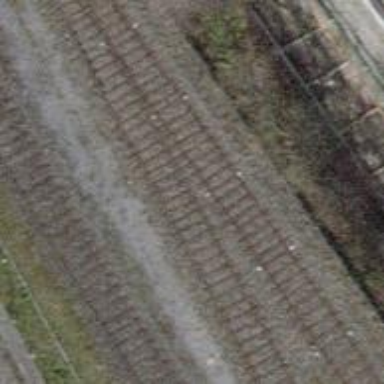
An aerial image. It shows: Single-track spur railway line.